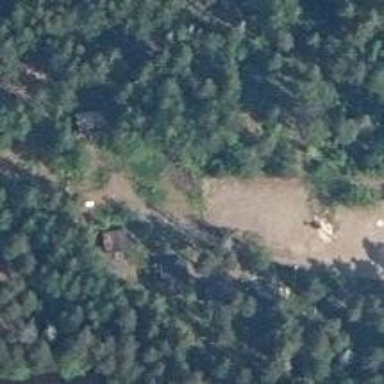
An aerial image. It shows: Summer camp set on leisure land.